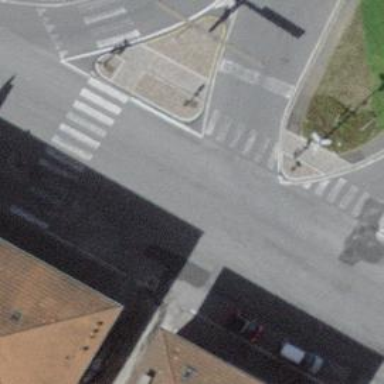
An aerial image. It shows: Road with traffic signals.